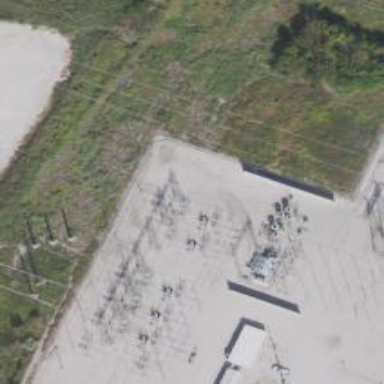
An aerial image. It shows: Switch used for power control.